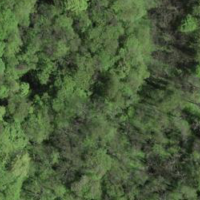
EUNIS habitat code: 41
Species observed at this site:
Leucojum vernum